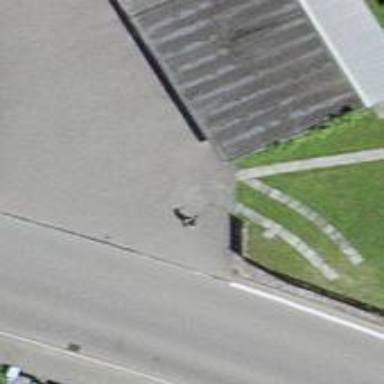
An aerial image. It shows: Garage.